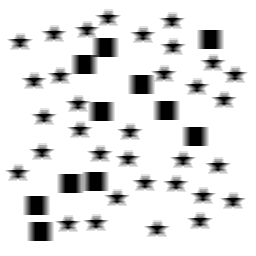
Squares: 11
Triangles: 0
Stars: 33
Total shapes: 44